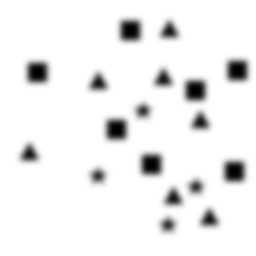
Squares: 7
Triangles: 7
Stars: 4
Total shapes: 18